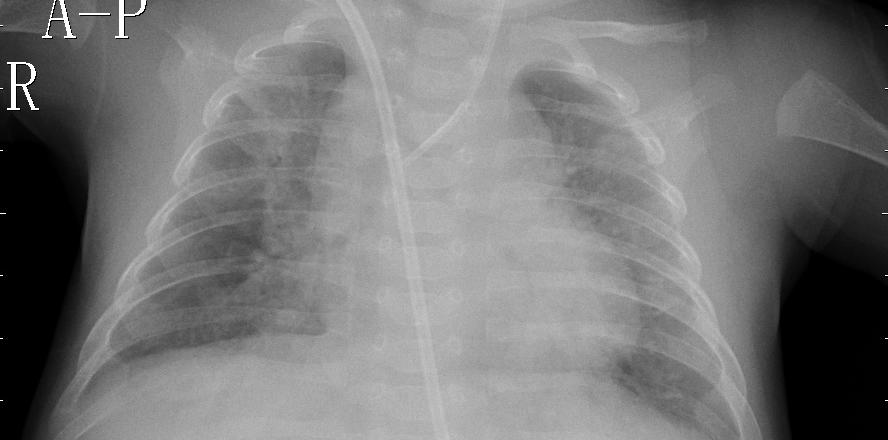
Diagnosis: PNEUMONIA